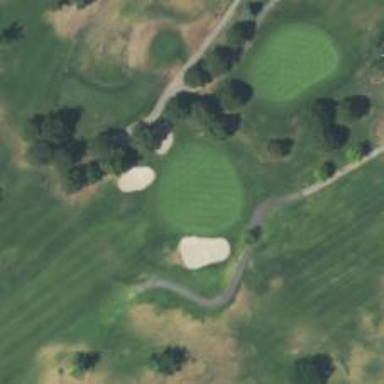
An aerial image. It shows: View of golf hole.